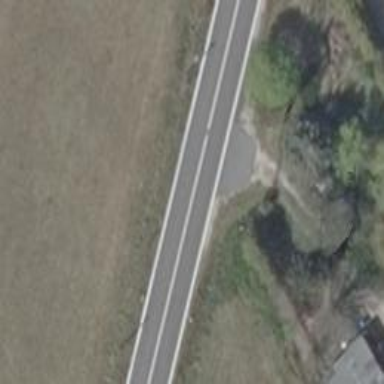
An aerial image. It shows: Secondary road with asphalt surface.